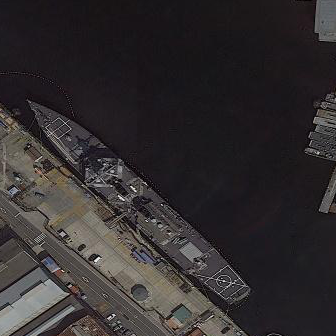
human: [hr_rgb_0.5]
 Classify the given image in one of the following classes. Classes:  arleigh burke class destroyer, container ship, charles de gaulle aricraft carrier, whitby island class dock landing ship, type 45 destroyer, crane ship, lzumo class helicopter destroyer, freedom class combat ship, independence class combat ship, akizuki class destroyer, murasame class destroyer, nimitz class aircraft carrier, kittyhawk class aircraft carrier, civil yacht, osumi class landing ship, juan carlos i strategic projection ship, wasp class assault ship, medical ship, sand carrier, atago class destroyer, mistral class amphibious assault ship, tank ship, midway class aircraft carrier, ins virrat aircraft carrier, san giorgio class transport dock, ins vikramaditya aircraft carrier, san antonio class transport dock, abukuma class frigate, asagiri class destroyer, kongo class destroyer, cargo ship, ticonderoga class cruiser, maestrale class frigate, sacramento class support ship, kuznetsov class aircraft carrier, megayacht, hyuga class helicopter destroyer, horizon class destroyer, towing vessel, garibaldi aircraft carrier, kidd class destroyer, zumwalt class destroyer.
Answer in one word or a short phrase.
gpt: Arleigh Burke class destroyer